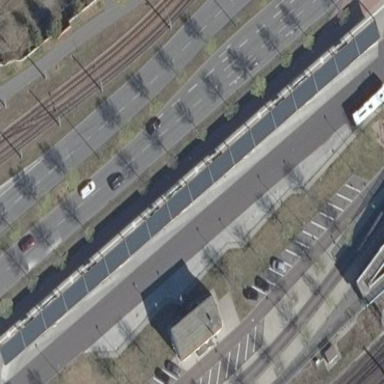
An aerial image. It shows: Platform with shelter for public transport.